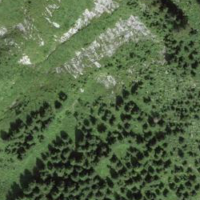
EUNIS habitat code: 23
Species observed at this site:
Campanula thyrsoides